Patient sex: M
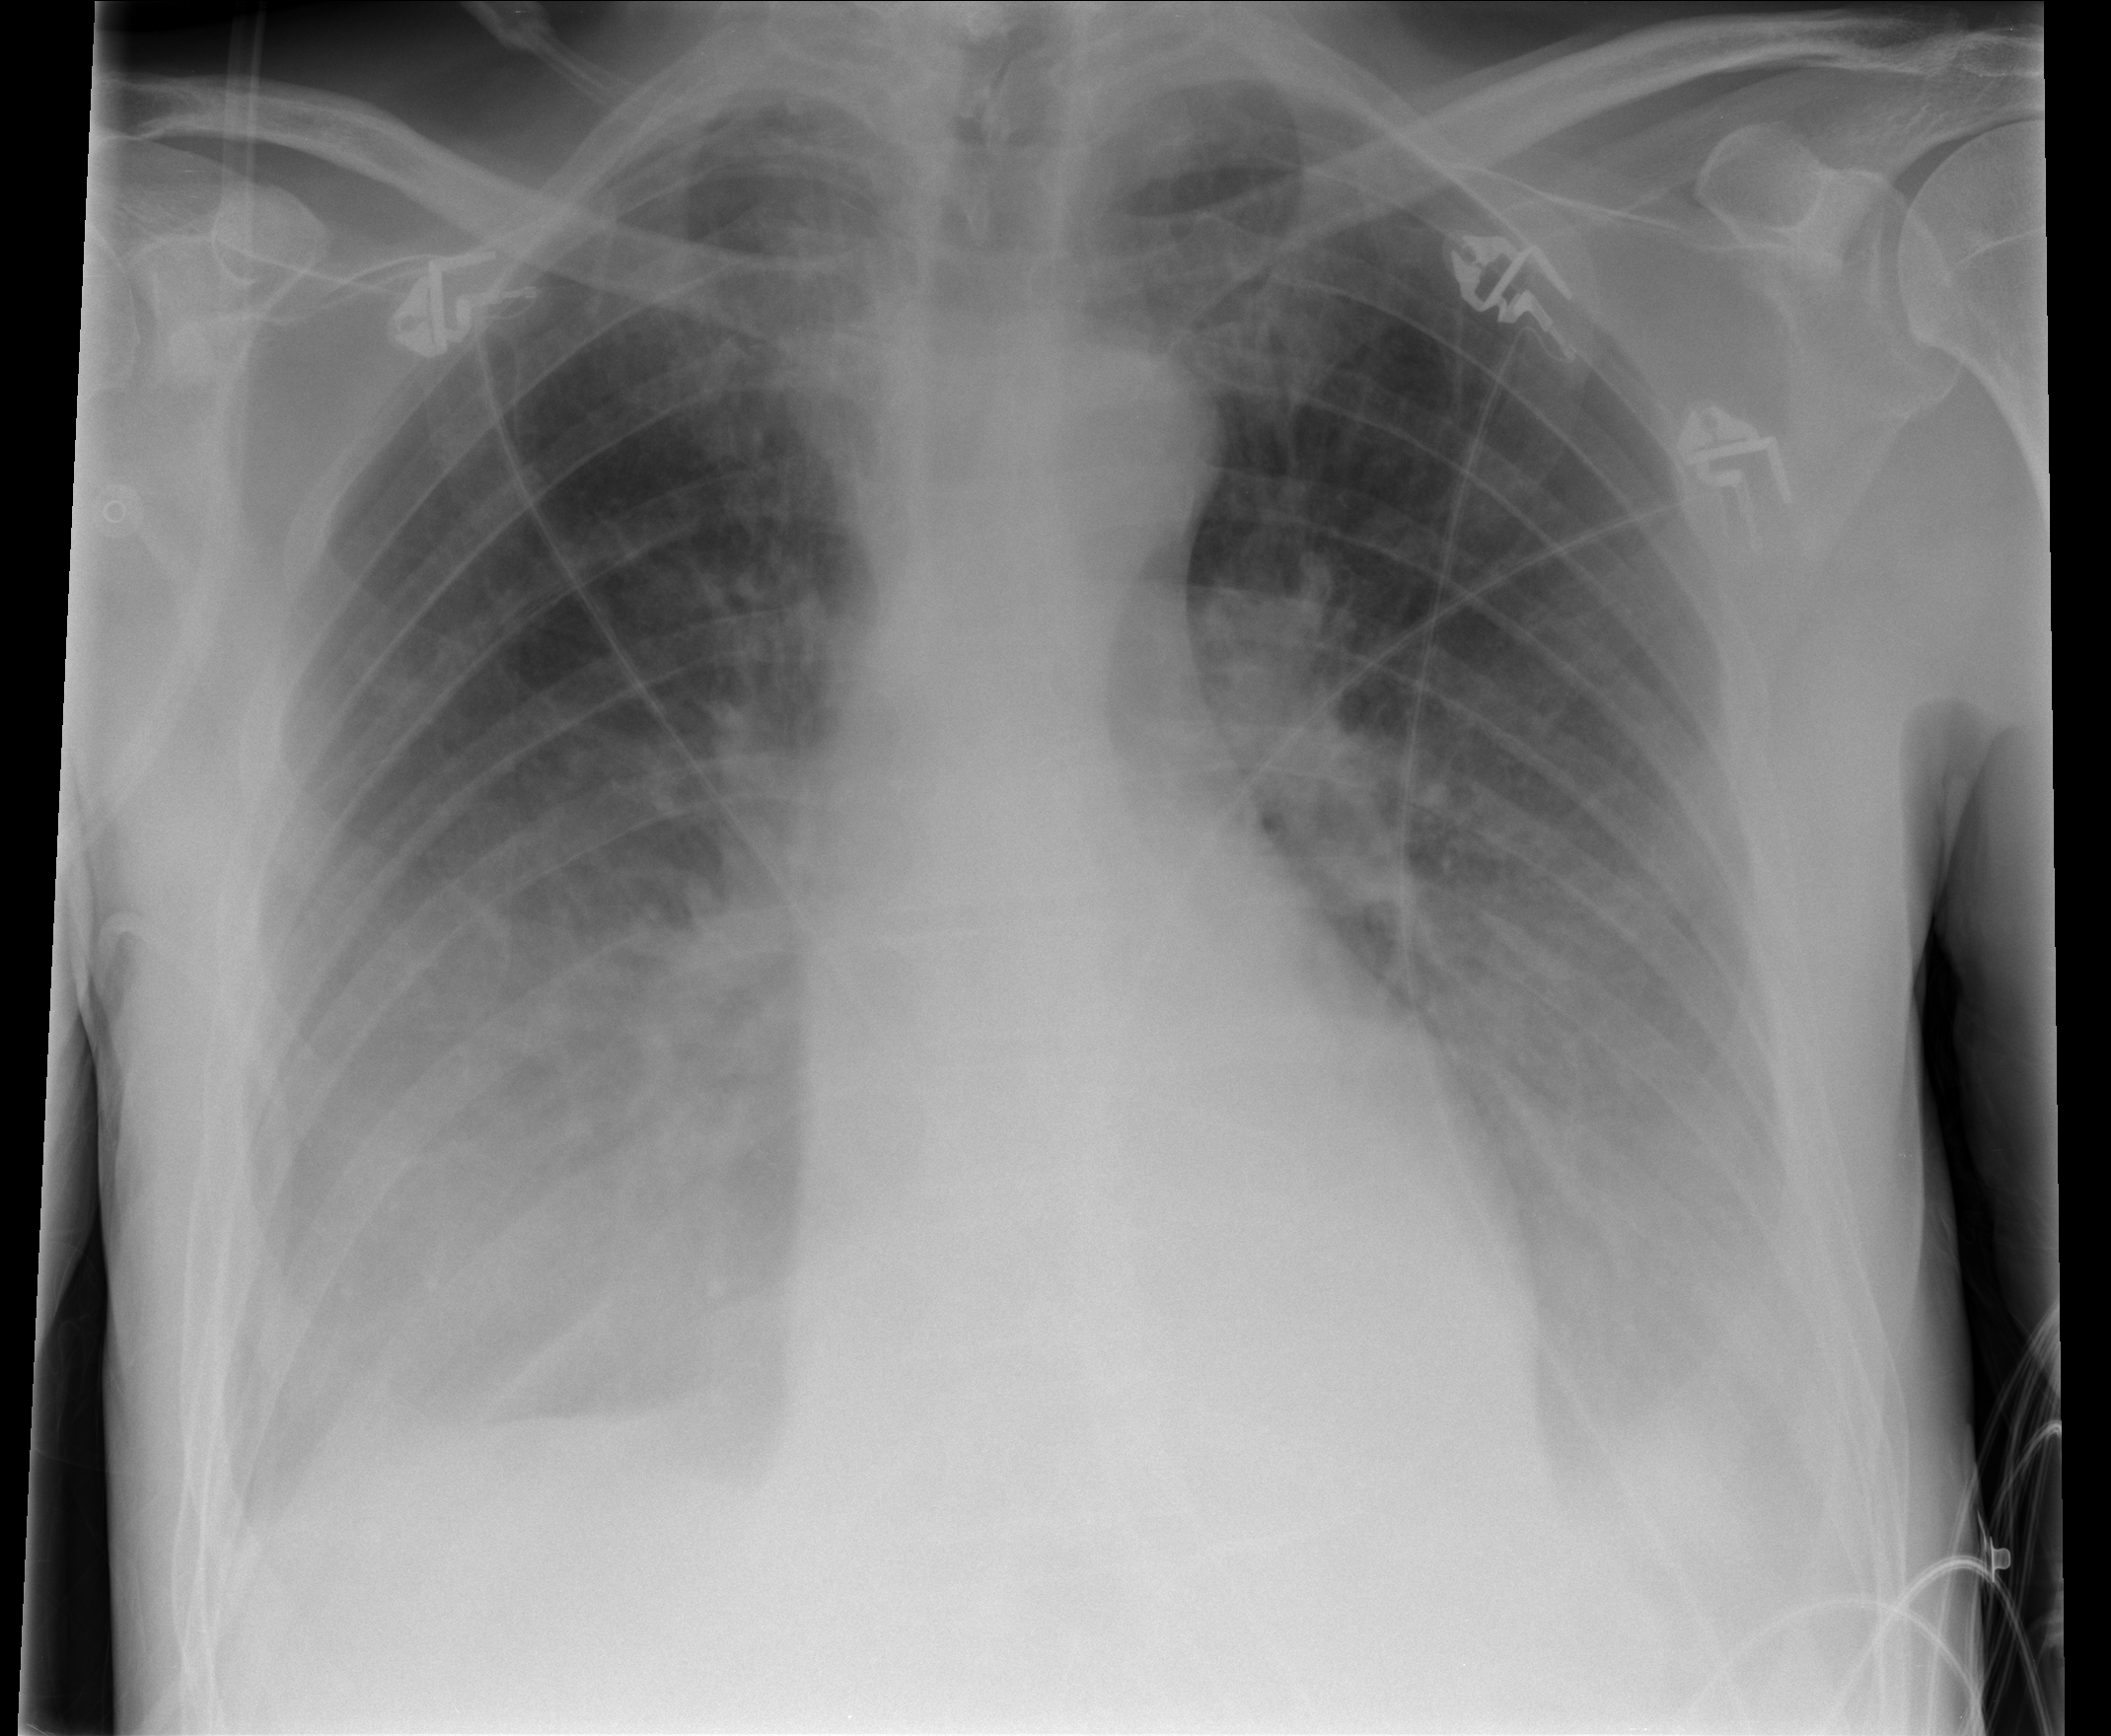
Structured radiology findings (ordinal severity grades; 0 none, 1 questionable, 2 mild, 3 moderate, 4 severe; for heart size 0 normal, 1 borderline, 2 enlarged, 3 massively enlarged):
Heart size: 0
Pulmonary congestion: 2
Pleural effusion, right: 2
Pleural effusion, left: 2
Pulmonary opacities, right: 0
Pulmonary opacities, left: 0
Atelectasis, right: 2
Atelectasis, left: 2